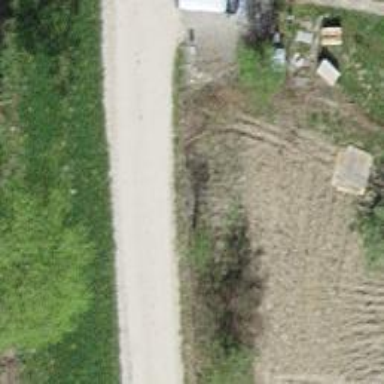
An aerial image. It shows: Residential road with fine gravel surface.